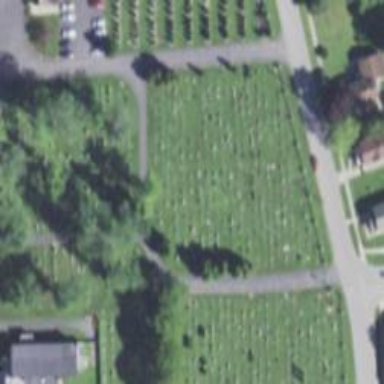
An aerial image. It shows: Cemetery.